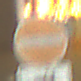
Verkehrszeichen: VerbotDerEinfahrt
Zusatzzeichen unten: MehrspurigeFahrzeugeFrei8
Umgebung: Outdoor, Urban
Tageszeit: Night
Wetter: PartlyCloudy
Licht: Artificial
Jahreszeit: NotSpecified
Kontrast: HighContrast